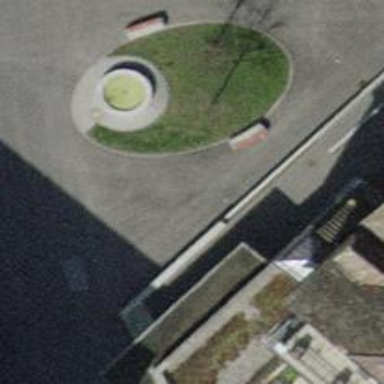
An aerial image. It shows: Concrete bench.